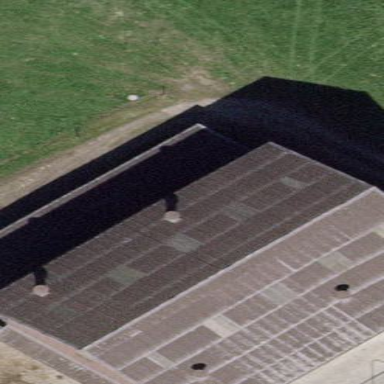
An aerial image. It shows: Farm auxiliary building.